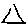
Label: triangle